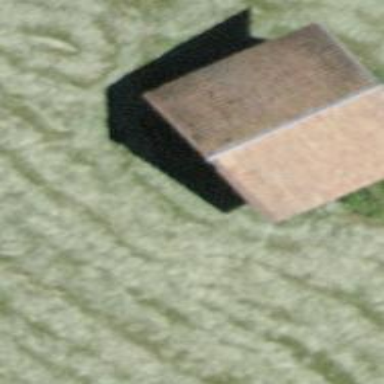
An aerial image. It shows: Barn.